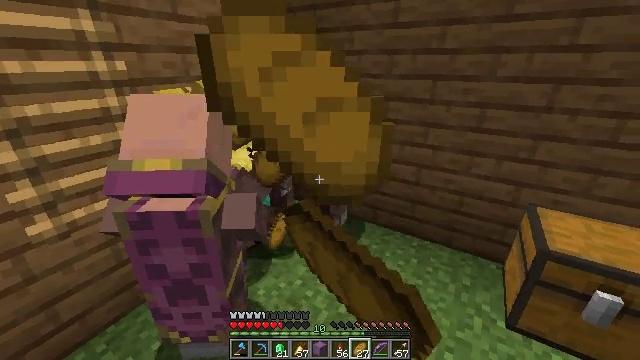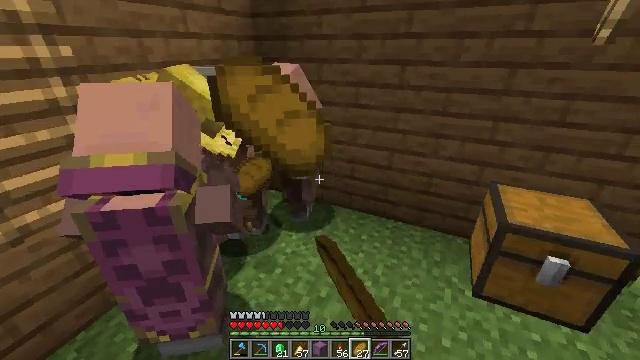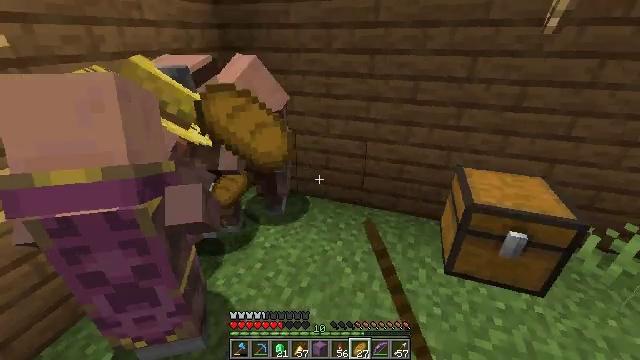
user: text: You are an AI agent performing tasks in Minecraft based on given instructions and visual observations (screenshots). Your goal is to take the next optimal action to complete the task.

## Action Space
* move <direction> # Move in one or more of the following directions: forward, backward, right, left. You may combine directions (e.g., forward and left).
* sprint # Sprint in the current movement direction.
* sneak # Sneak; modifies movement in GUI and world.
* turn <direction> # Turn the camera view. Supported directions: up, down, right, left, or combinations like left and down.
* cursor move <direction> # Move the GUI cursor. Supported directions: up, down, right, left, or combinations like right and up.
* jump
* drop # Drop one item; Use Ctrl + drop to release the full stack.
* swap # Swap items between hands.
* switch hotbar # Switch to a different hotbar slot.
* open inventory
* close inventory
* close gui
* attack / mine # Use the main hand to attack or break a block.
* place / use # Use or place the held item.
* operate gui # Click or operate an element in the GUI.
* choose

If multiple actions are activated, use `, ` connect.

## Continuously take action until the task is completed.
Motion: motion action
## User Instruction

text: Remove a bread from the inventory.
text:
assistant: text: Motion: turn right and down
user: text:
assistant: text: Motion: turn right and down
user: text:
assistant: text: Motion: no_op